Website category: sports
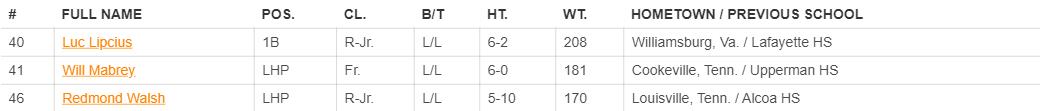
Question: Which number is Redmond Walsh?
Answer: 46

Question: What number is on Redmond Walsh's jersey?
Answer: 46

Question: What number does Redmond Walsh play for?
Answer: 46

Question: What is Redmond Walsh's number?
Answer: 46

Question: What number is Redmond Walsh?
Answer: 46

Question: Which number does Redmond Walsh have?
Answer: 46

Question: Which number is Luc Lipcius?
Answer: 40

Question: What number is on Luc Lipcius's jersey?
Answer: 40

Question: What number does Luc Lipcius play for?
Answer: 40

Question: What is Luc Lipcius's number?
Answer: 40

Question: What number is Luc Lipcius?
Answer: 40

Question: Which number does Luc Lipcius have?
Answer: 40

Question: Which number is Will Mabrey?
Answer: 41

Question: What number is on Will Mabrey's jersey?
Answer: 41

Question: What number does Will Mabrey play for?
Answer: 41

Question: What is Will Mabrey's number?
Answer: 41

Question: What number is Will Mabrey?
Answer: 41

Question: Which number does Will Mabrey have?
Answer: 41

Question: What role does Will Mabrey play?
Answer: LHP

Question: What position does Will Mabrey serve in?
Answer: LHP

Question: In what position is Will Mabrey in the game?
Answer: LHP

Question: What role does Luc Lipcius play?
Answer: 1B

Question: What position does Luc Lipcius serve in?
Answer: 1B

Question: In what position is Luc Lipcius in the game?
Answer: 1B

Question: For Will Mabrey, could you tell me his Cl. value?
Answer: Fr.

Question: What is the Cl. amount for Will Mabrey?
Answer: Fr.

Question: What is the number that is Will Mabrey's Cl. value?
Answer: Fr.

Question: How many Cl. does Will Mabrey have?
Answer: Fr.

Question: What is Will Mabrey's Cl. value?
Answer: Fr.

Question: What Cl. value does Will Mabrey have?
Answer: Fr.

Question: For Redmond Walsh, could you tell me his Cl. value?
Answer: R-Jr.

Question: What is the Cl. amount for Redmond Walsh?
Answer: R-Jr.

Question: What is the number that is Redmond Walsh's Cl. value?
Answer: R-Jr.

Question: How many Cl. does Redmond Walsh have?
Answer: R-Jr.

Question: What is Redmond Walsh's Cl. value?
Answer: R-Jr.

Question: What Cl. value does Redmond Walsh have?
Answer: R-Jr.

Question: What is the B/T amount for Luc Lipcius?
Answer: L/L

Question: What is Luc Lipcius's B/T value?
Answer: L/L

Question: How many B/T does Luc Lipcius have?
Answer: L/L

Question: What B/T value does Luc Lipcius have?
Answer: L/L

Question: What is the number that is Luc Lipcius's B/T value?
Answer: L/L

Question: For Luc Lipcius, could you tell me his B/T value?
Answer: L/L

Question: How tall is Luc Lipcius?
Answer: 6-2

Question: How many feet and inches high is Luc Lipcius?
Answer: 6-2

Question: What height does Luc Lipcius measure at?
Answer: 6-2

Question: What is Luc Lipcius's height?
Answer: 6-2

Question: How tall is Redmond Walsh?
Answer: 5-10

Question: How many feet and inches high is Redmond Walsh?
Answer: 5-10

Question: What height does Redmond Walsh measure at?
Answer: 5-10

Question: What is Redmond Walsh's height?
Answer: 5-10

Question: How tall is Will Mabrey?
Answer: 6-0

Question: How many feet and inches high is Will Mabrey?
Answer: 6-0

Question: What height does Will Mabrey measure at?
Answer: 6-0

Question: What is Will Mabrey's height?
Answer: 6-0

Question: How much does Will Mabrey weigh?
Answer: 181

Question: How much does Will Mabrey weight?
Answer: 181

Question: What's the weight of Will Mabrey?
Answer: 181

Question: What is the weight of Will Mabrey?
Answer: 181

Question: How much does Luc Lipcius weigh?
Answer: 208

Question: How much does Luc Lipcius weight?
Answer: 208

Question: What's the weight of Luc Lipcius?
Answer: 208

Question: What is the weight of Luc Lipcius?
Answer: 208

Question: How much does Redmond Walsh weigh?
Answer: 170

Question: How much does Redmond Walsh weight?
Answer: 170